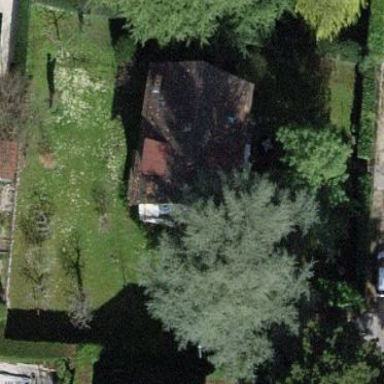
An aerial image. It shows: Garden surrounded by fence.